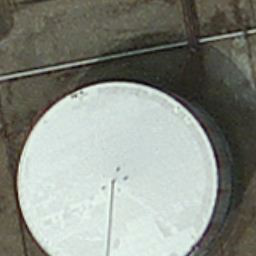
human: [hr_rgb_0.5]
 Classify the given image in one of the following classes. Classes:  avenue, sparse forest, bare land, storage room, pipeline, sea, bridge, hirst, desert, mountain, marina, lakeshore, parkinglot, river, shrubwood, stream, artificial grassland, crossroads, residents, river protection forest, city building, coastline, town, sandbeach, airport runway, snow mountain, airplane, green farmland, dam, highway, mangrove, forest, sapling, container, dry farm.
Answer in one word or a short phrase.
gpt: storage room